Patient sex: M
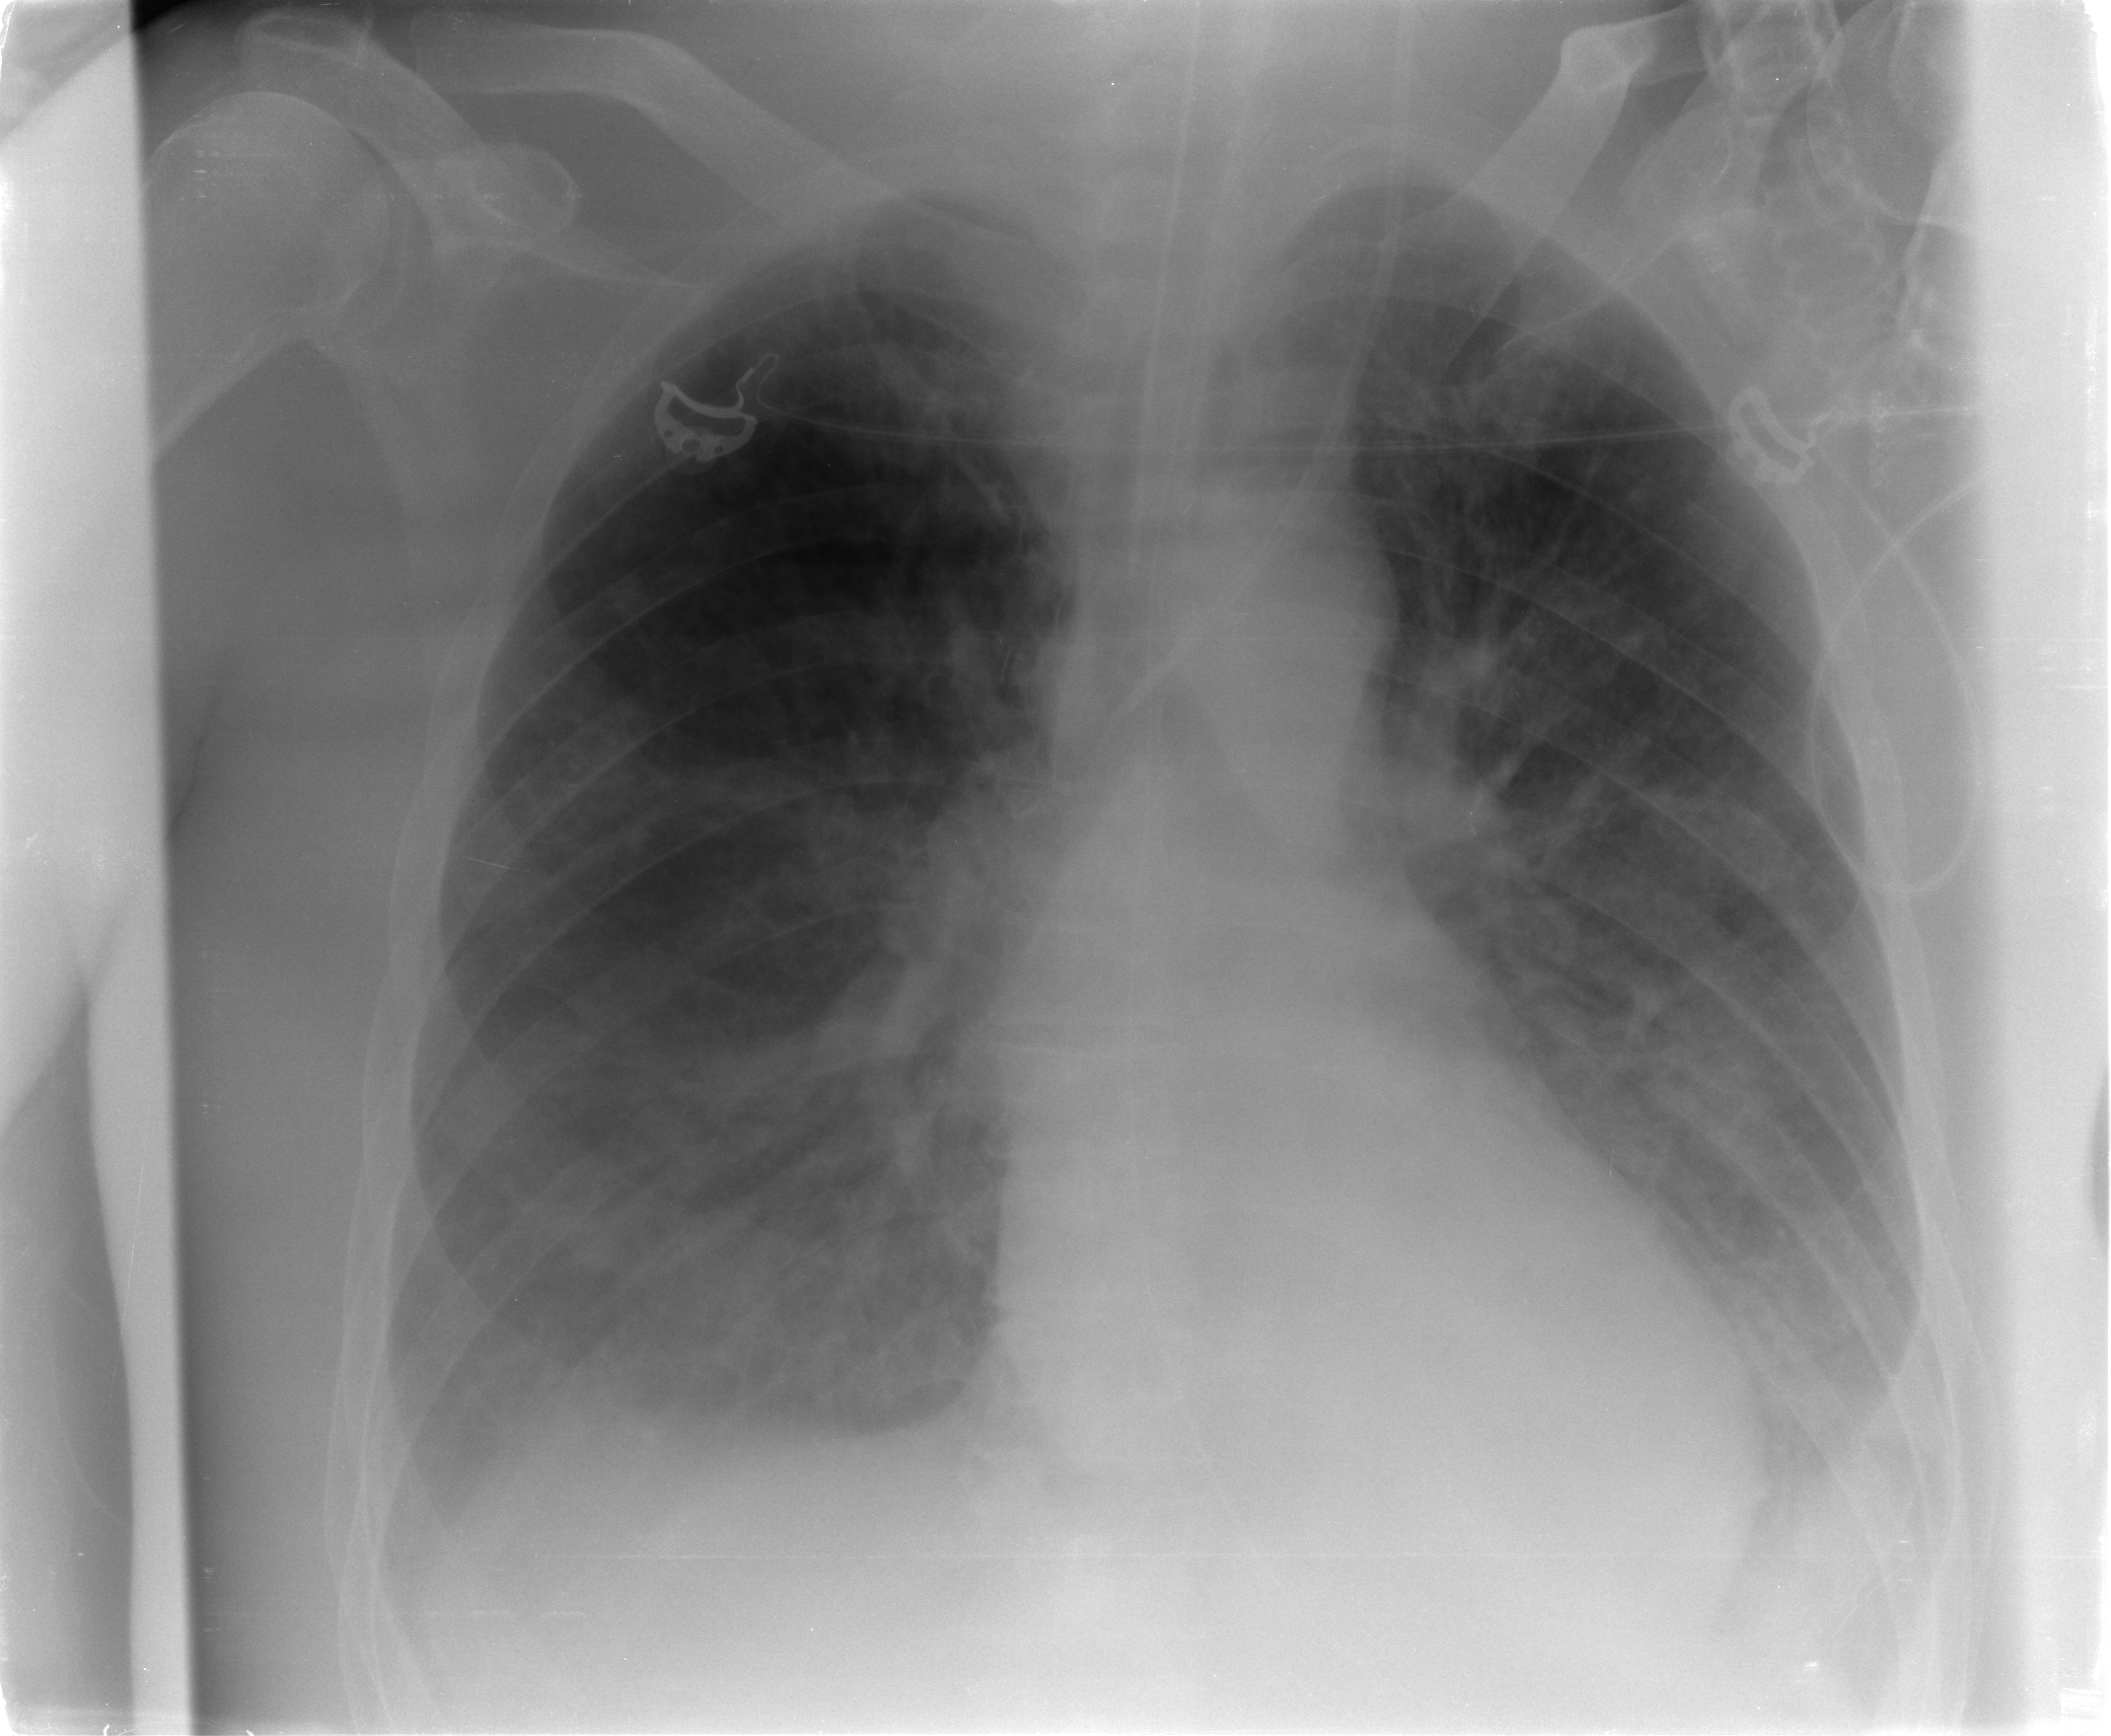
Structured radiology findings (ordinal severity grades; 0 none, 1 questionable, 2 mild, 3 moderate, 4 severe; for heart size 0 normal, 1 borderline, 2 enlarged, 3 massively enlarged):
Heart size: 0
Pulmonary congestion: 2
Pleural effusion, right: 2
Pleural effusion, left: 2
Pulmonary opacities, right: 0
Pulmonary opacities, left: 1
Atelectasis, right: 2
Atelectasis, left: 2